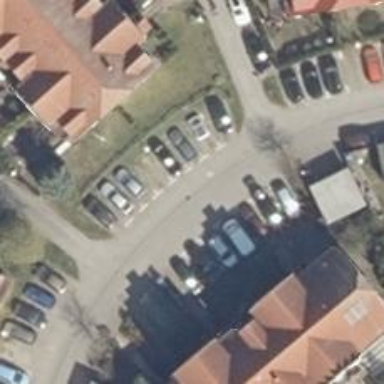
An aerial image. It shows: Living street.